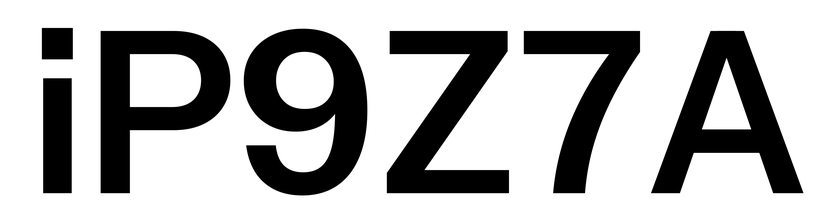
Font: InstrumentSans_SemiBold